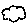
Label: cloud